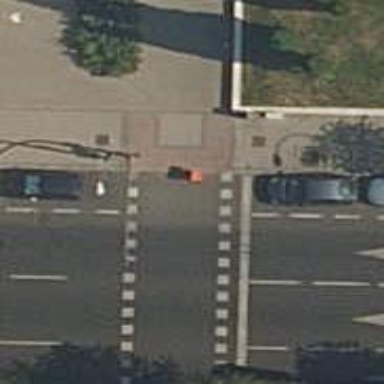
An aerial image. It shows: Asphalt footway with crossing controlled by traffic signals.